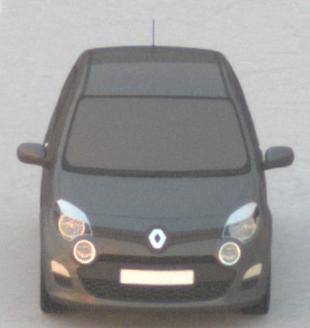
Make: Renault
Model: Twingo 1.2 LEV 16V 75
Detailed model: Twingo (II)
Model produced from: 2012/01
Model produced until: 2014/07
Doors: 3
Color: gray
Road condition: dry road
Daytime: sunrise or sunset
Contrast: medium contrast